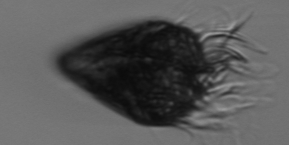
Label: Strombidium_morphotype2